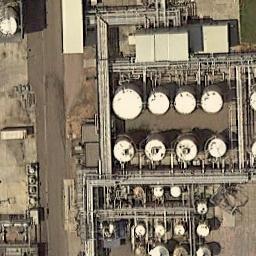
Label: storage tanks